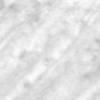
Label: no_change